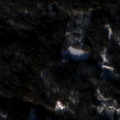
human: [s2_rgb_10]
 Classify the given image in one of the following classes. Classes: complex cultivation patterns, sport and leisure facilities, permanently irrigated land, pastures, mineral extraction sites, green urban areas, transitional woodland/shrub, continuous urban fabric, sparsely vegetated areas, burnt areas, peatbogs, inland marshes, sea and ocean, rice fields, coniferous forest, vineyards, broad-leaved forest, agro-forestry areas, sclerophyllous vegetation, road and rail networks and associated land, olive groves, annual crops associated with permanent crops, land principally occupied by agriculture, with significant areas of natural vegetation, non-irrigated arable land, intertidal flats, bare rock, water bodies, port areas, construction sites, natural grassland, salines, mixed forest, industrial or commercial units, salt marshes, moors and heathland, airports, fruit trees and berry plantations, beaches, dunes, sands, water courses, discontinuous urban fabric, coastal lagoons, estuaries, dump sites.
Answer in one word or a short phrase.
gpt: coniferous forest, mixed forest